Question: Since a month ago i am studying restful web services really hard.
Now that i did practice the Syntax and i understand the concepts, i decided to make a very simple enterprise application that includes EJB, JPA and REST.
I am making a big effort in trying to understand what is the best way to organize this kind of system. Ill appreciate a lot if someone with experience in the field could give me some tips on what would be the best practice, and how can i solve my current problem.
Let me show you this image please. Sorry i cannot get better resolution(Use Ctrl+ Mouse Scroll Up to zoom):

As you can see this is a very simple enterprise app, that has 2 modules.
This application does not use CDI( I want to achieve my goal without CDI help and)
When some client(Any inter-operable client) sends a @GET with some parameters the REST service should pass those parameters to the EJB module which will search in the database and send back the appropiate data. At the end the service will automatically marshal with the help of JAXB and send the .XML back to the client.
My problems are the following:
- - - - - -
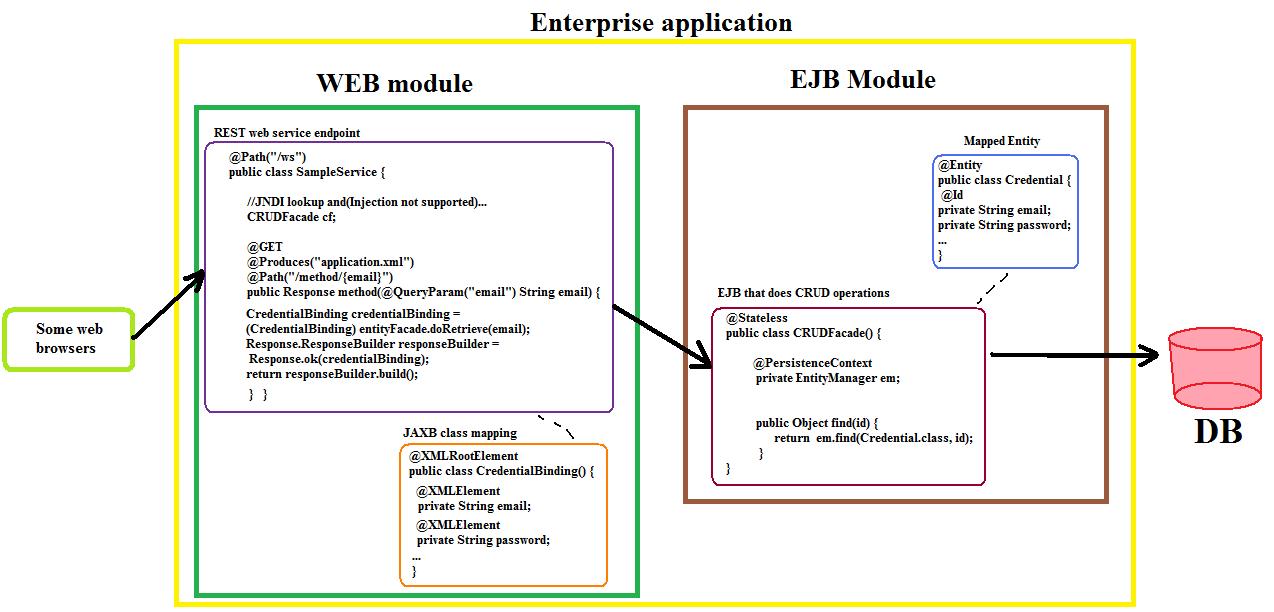
Answer: Below is an example of a JAX-RS service implemented as a session bean using JPA for persistence and JAXB for messaging might look like. (note an 'EntityManager' is injected onto the session bean, why do you want to avoid this kind of behaviour?):
'''
package org.example;
import java.util.List;
import javax.ejb.*;
import javax.persistence.*;
import javax.ws.rs.*;
import javax.ws.rs.core.MediaType;
@Stateless
@LocalBean
@Path("/customers")
public class CustomerService {
@PersistenceContext(unitName="CustomerService",
type=PersistenceContextType.TRANSACTION)
EntityManager entityManager;
@POST
@Consumes(MediaType.APPLICATION_XML)
public void create(Customer customer) {
entityManager.persist(customer);
}
@GET
@Produces(MediaType.APPLICATION_XML)
@Path("{id}")
public Customer read(@PathParam("id") long id) {
return entityManager.find(Customer.class, id);
}
@PUT
@Consumes(MediaType.APPLICATION_XML)
public void update(Customer customer) {
entityManager.merge(customer);
}
@DELETE
@Path("{id}")
public void delete(@PathParam("id") long id) {
Customer customer = read(id);
if(null != customer) {
entityManager.remove(customer);
}
}
@GET
@Produces(MediaType.APPLICATION_XML)
@Path("findCustomersByCity/{city}")
public List<Customer> findCustomersByCity(@PathParam("city") String city) {
Query query = entityManager.createNamedQuery("findCustomersByCity");
query.setParameter("city", city);
return query.getResultList();
}
}
'''
If you want to use the same domain objects on the server and client side. Then I would provide the JPA mappings via XML rather than annotations to avoid a classpath depedency on the client.
- <URL>
---
The persistence.xml file is where you specify a link to the XML file that contains the JPA mappings:
'''
<persistence-unit name="CustomerService" transaction-type="JTA">
<provider>org.eclipse.persistence.jpa.PersistenceProvider</provider>
<jta-data-source>CustomerService</jta-data-source>
<mapping-file>META-INF/orm.xml</mapping-file>
</persistence-unit>
'''
It is in this file that you would add the XML representation of the JPA metadata.
'''
<?xml version="1.0" encoding="UTF-8"?>
<entity-mappings
version="2.0"
xmlns="http://java.sun.com/xml/ns/persistence/orm"
xmlns:xsi="http://www.w3.org/2001/XMLSchema-instance"
xsi:schemaLocation="http://java.sun.com/xml/ns/persistence/orm http://java.sun.com/xml/ns/persistence/orm_2_0.xsd">
<entity class="org.example.Customer">
<named-query name="findCustomersByCity">
<query>SELECT c FROM Customer c WHERE c.address.city = :city</query>
</named-query>
<attributes>
<id name="id"/>
<basic name="firstName">
<column name="FIRST_NAME"/>
</basic>
<basic name="lastName">
<column name="LAST_NAME"/>
</basic>
<one-to-many name="phoneNumbers" mapped-by="customer">
<cascade>
<cascade-all/>
</cascade>
</one-to-many>
<one-to-one name="address" mapped-by="customer">
<cascade>
<cascade-all/>
</cascade>
</one-to-one>
</attributes>
</entity>
<entity class="org.example.Address">
<attributes>
<id name="id"/>
<one-to-one name="customer">
<primary-key-join-column/>
</one-to-one>
</attributes>
</entity>
<entity class="org.example.PhoneNumber">
<table name="PHONE_NUMBER"/>
<attributes>
<id name="id"/>
<many-to-one name="customer">
<join-column name="ID_CUSTOMER"/>
</many-to-one>
</attributes>
</entity>
</entity-mappings>
'''
- <URL>